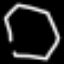
Label: octagon